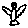
Label: bird